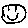
Label: smiley face